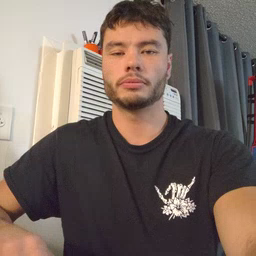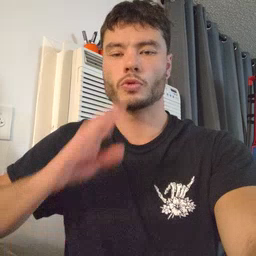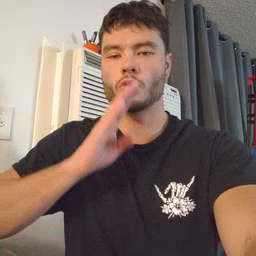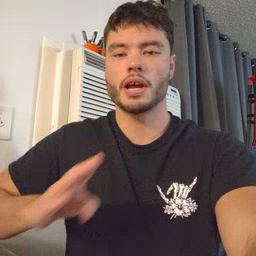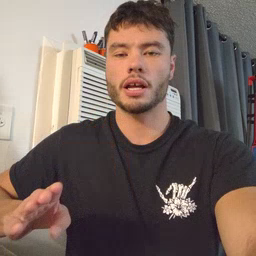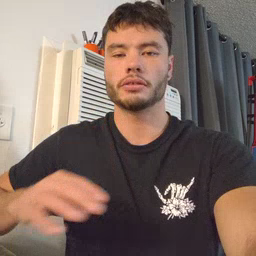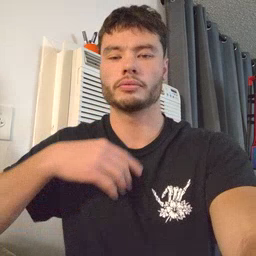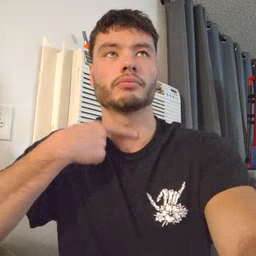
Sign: quiet